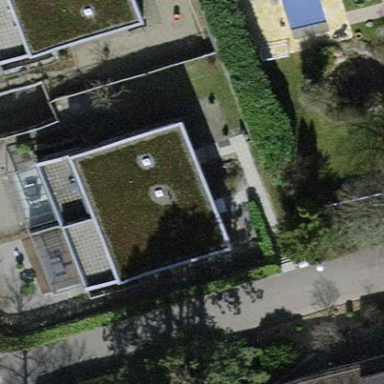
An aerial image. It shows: Flat-roofed building.